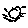
Label: sun